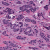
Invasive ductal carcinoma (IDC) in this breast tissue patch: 1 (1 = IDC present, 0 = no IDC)